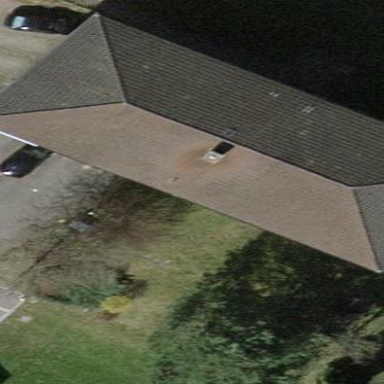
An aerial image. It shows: Gabled building.